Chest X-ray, PA view. Patient: 58 years old, sex F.
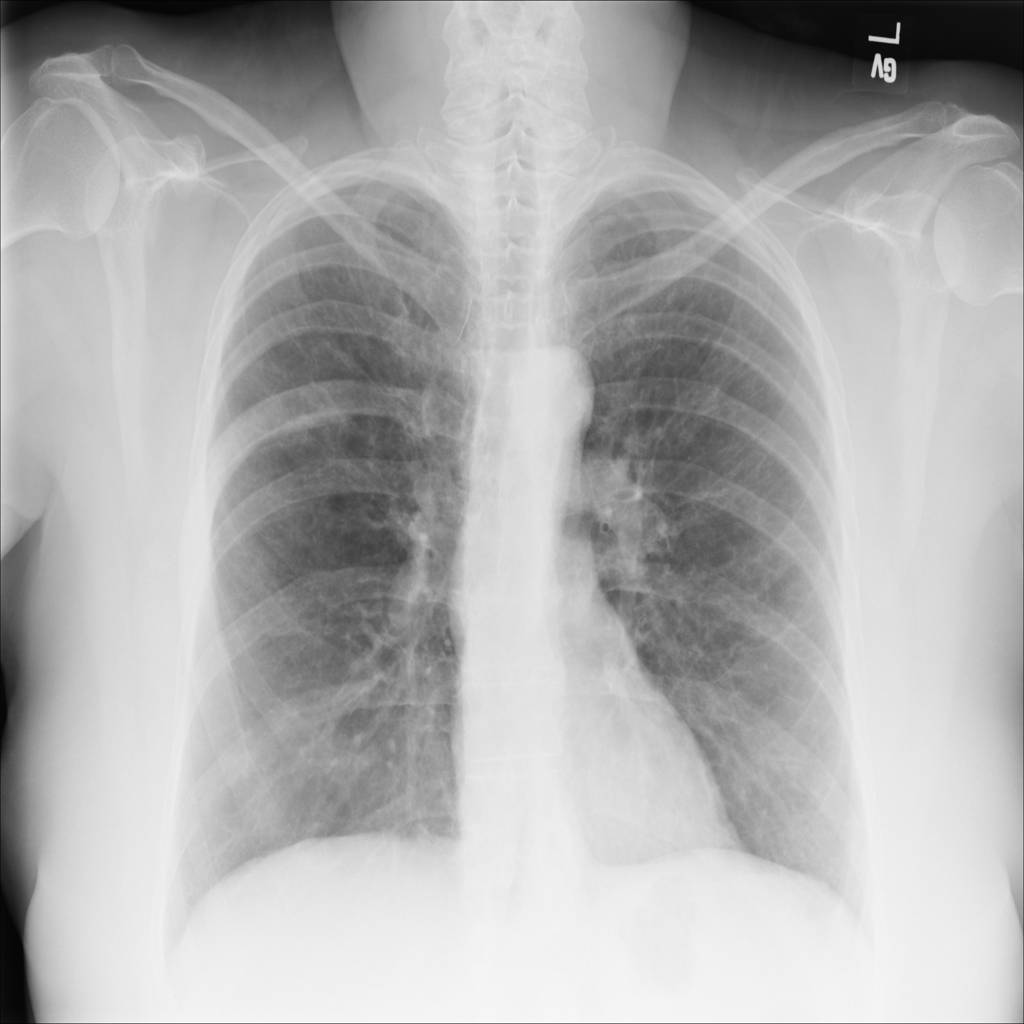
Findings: No Finding